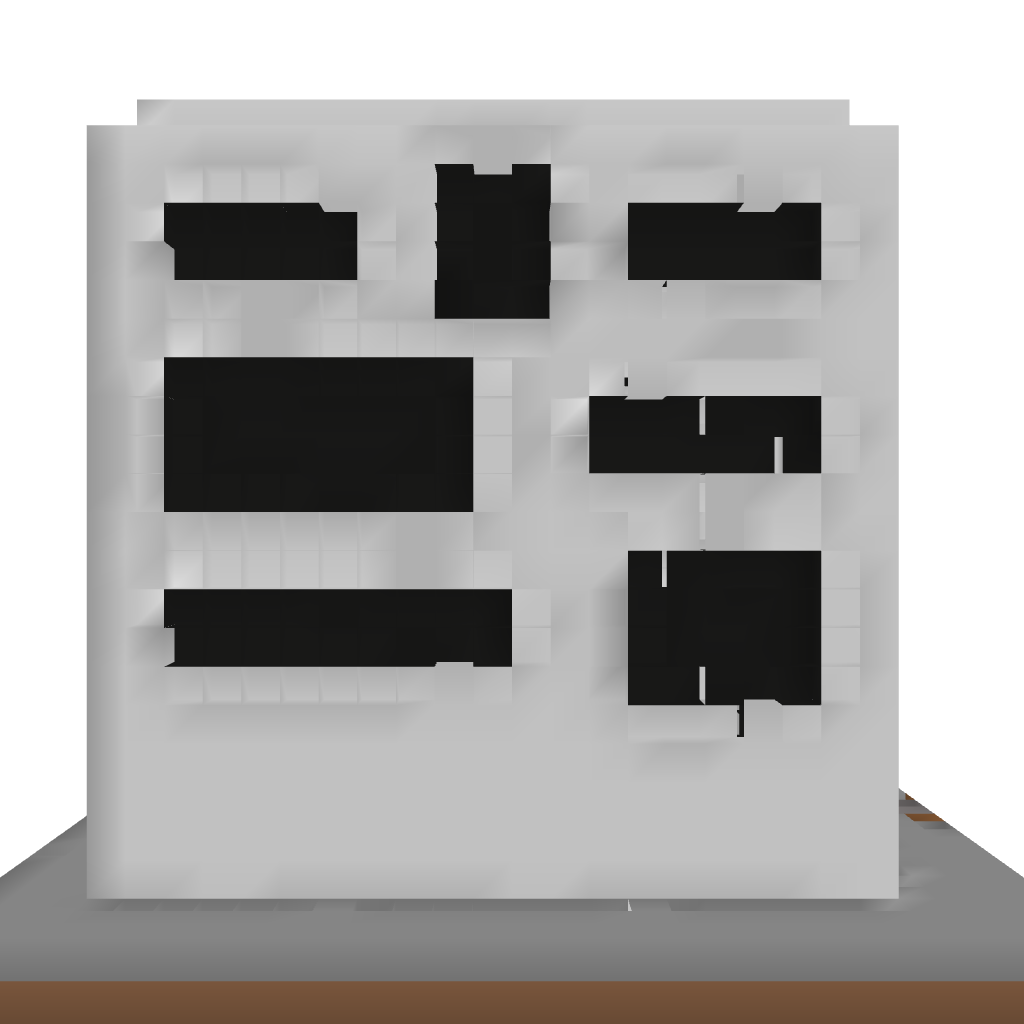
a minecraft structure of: Hotel/Hospital/Office/Shop Building